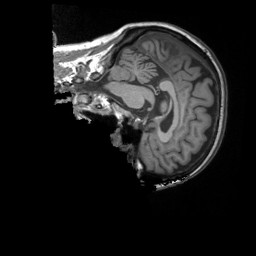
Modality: T1w
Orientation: sagittal
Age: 46
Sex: female
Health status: ill
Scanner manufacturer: siemens
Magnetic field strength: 3 T
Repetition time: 1.9 s
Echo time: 0.00247 s